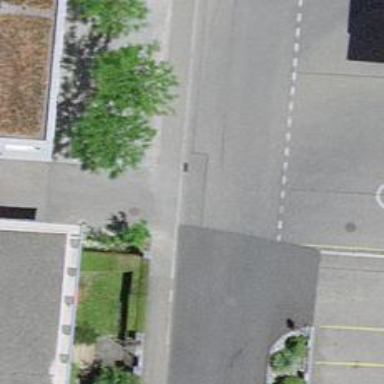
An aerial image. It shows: Paved driveway road for service vehicles.